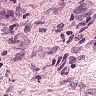
Metastatic tissue present: no